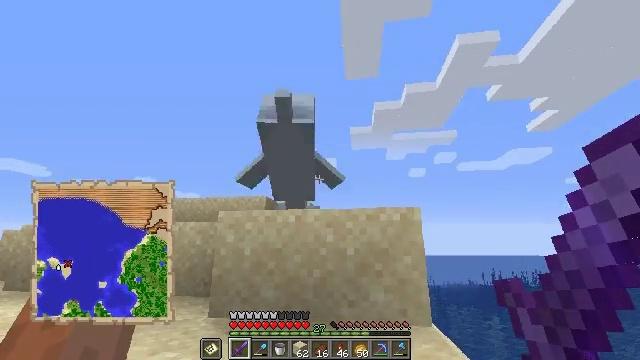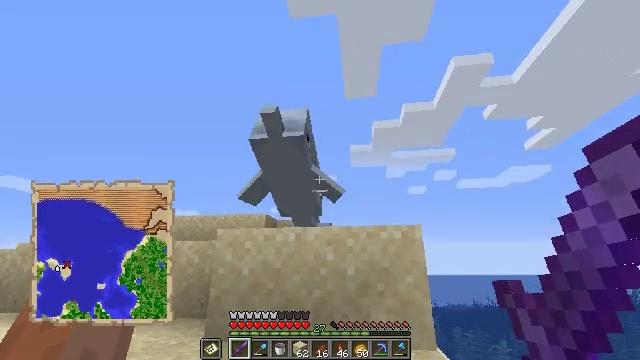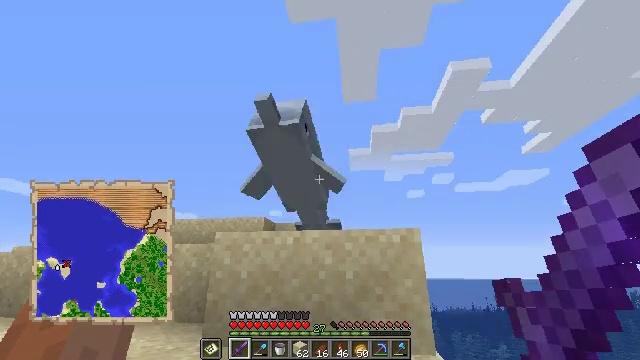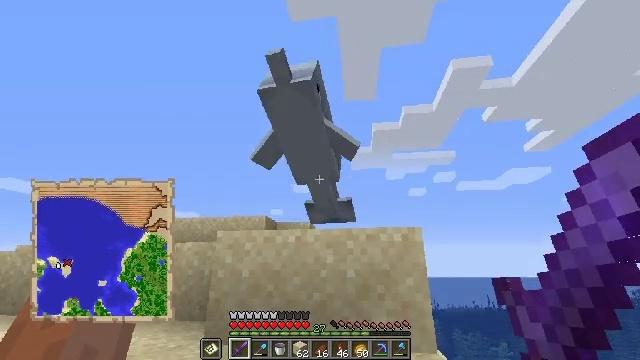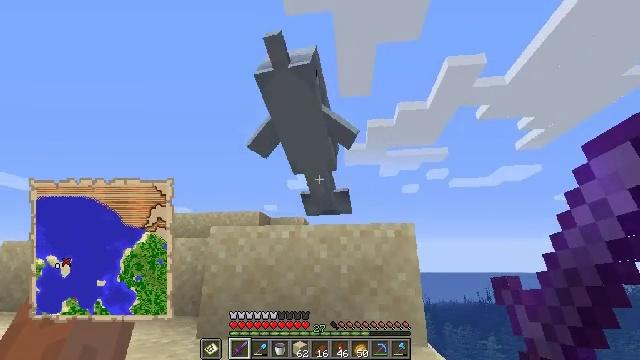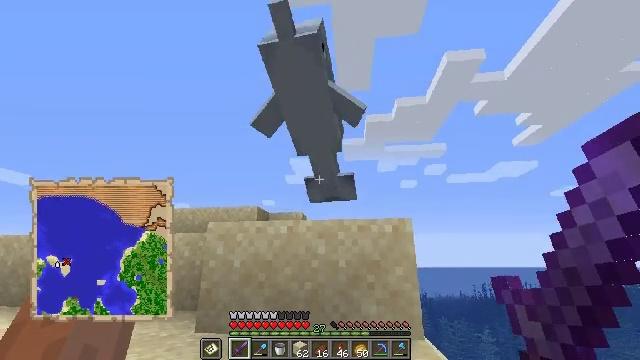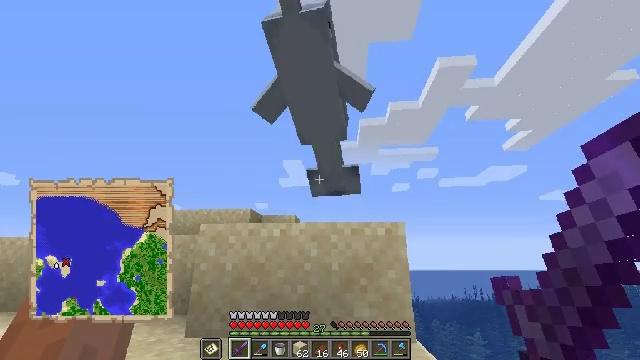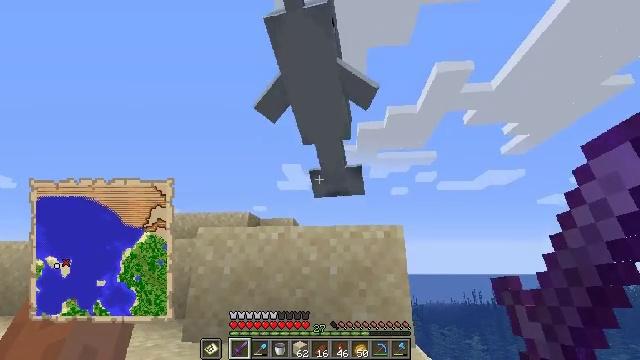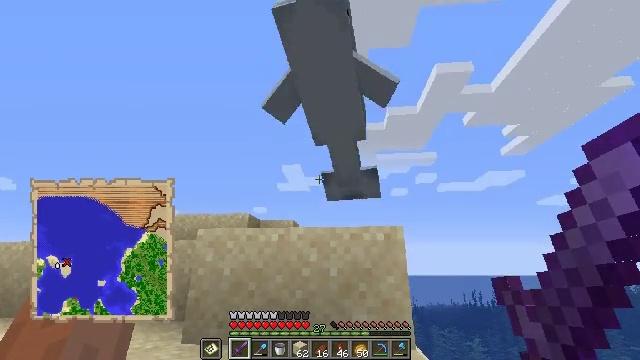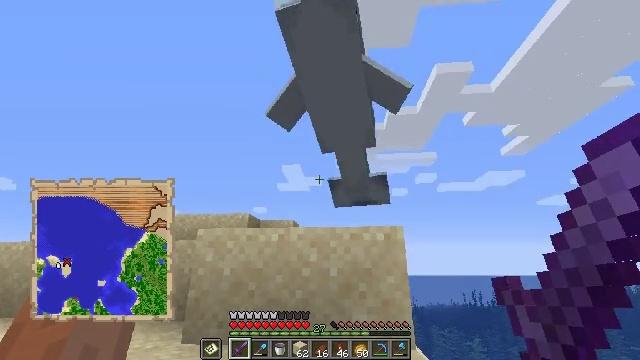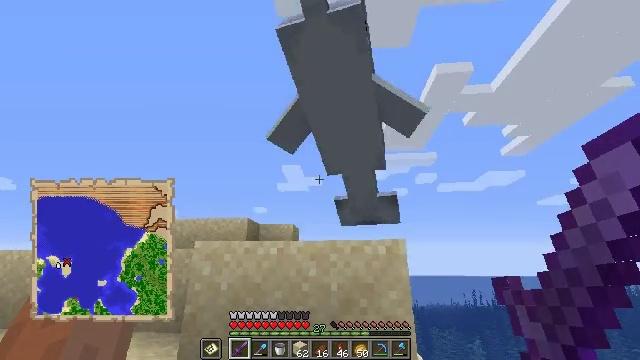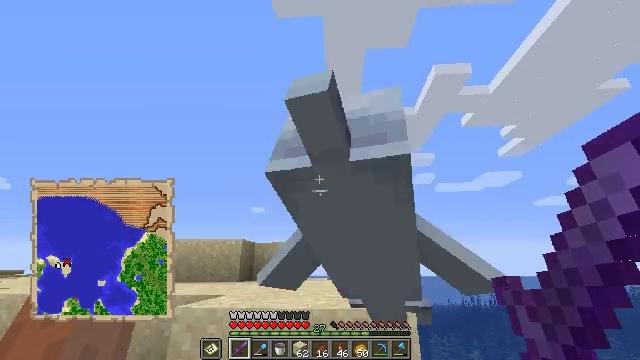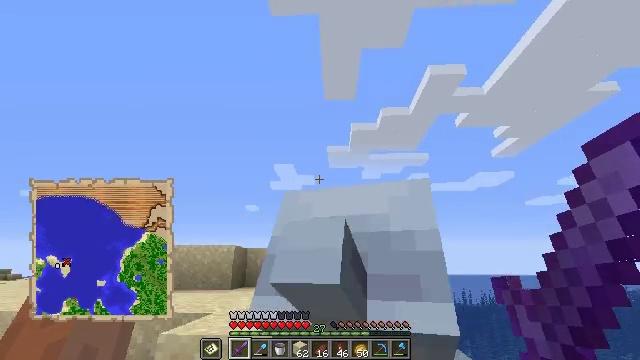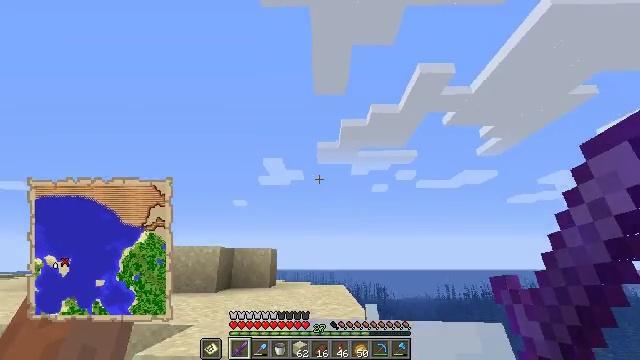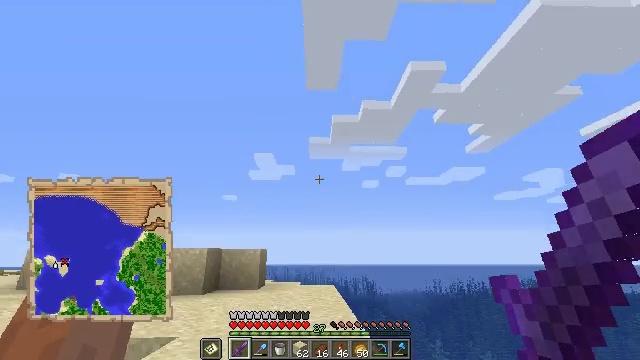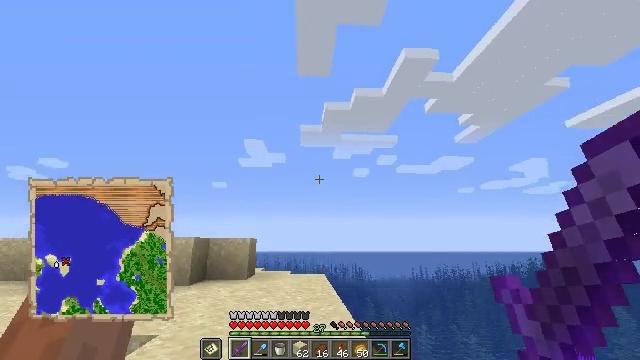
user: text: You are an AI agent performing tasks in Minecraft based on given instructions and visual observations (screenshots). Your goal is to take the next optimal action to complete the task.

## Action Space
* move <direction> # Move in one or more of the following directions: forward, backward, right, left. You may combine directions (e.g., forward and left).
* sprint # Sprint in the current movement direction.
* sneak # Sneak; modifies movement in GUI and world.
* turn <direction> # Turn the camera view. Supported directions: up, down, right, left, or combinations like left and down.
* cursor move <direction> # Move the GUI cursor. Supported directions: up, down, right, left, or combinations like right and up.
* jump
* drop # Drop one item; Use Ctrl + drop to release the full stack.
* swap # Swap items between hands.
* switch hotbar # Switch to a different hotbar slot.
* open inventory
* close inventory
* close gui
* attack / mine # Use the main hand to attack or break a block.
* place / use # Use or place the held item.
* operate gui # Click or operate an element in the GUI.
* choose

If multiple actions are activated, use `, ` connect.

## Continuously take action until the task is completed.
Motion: motion action
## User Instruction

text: Attack the dolphin.
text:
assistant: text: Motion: turn up
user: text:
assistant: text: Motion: no_op
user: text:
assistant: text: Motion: no_op
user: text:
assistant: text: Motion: turn right
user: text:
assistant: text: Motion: turn down
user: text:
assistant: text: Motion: turn right
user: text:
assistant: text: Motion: no_op
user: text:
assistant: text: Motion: no_op
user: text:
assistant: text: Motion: no_op
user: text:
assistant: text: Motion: move forward, jump
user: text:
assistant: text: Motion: move forward, jump
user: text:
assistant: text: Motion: move forward, turn right, jump
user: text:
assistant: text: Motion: move forward, turn right and down, jump
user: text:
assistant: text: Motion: move forward, turn right and down, jump
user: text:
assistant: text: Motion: move forward, turn right and down
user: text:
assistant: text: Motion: turn right and down
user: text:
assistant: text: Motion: turn right and down
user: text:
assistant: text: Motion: turn right and down
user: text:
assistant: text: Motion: turn right and down
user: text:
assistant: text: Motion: turn right and down
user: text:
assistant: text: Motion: turn right and down
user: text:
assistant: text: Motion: turn right and down
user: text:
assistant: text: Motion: no_op
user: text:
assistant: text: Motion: no_op
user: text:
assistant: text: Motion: no_op
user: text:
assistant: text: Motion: no_op
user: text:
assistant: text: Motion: turn right and up
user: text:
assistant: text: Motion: turn right and up
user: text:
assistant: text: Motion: turn right and up
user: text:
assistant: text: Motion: turn right, attack / mine